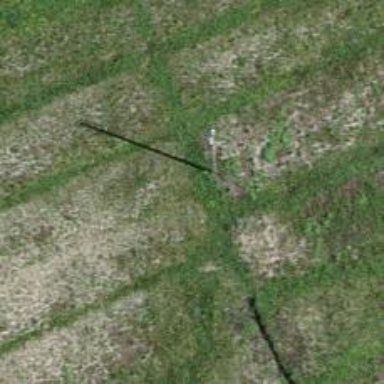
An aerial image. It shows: Power pole.